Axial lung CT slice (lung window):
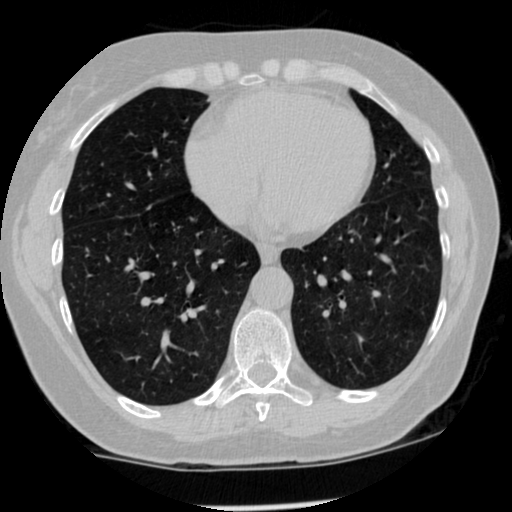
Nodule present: no